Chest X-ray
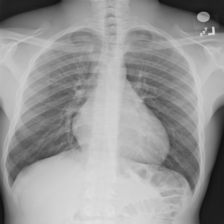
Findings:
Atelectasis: negative
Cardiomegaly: negative
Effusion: negative
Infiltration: negative
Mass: negative
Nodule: negative
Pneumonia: negative
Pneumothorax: negative
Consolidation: negative
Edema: negative
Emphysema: negative
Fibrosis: negative
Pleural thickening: negative
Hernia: negative